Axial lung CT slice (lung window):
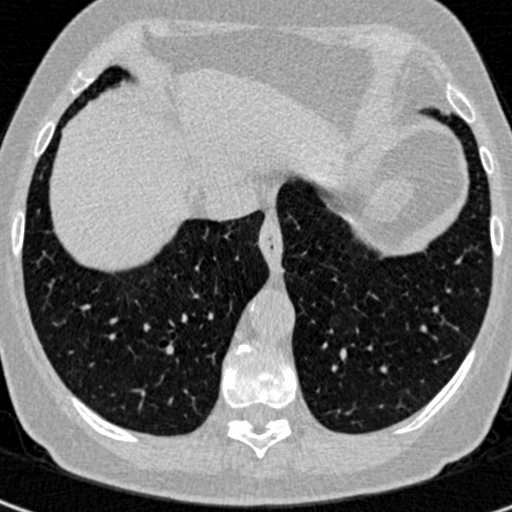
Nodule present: no